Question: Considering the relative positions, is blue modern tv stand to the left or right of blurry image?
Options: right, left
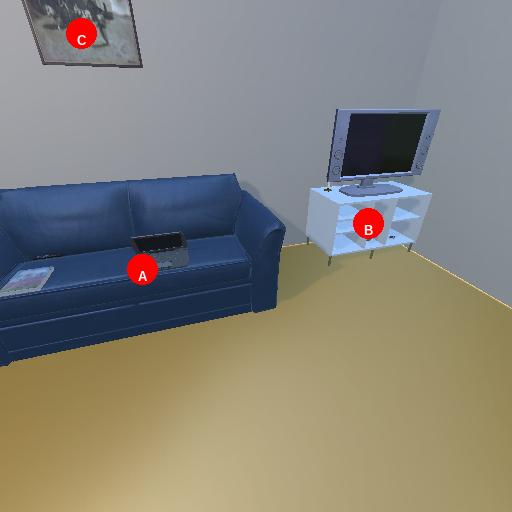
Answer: right